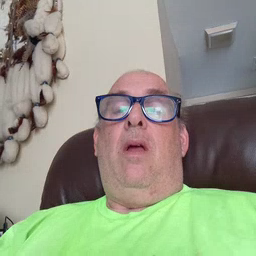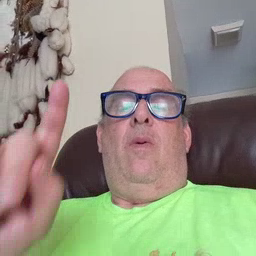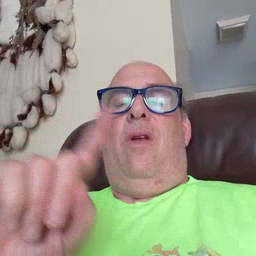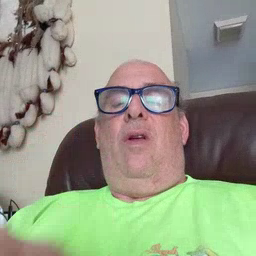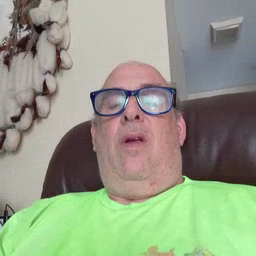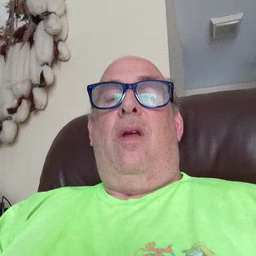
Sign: where